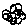
Label: flower